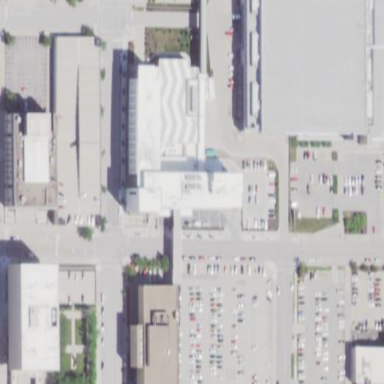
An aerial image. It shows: Part of building with light grey roof and light grey facade.